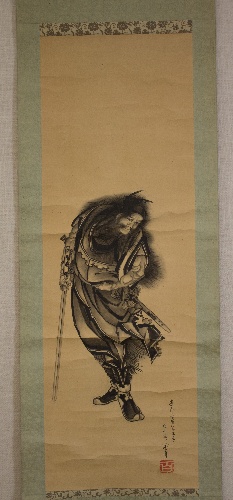
Title: 葛飾北斎筆　黒鍾馗|Black Shōki, the Demon Queller
Artist: Katsushika Hokusai
Artist bio: Japanese, Tokyo (Edo) 1760–1849 Tokyo (Edo)
Date: 1849
Object type: Hanging scroll
Classification: Paintings
Medium: Hanging scroll; ink on paper
Culture: Japan
Period: Edo period (1615–1868)
Dimensions: Image: 42 1/4 × 14 3/16 in. (107.3 × 36 cm)
Overall with mounting: 72 5/8 × 18 1/2 in. (184.5 × 47 cm)
Overall with knobs: 72 5/8 × 20 1/2 in. (184.5 × 52 cm)
Department: Asian Art
Credit line: Charles Stewart Smith Collection, Gift of Mrs. Charles Stewart Smith, Charles Stewart Smith Jr., and Howard Caswell Smith, in memory of Charles Stewart Smith, 1914
Accession year: 1914
Repository: Metropolitan Museum of Art, New York, NY
Tags: Swords|Men